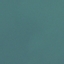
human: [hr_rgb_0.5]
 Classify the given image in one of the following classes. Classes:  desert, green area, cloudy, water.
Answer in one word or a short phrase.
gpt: water